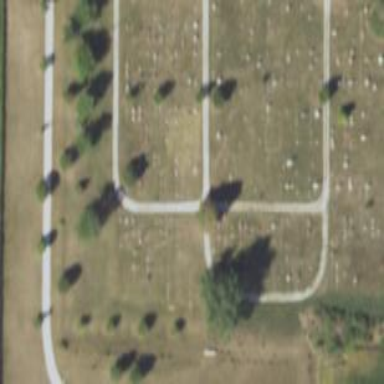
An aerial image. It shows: Cemetery.